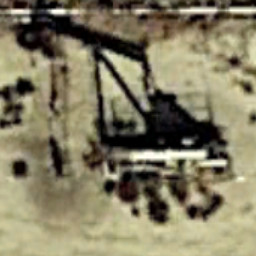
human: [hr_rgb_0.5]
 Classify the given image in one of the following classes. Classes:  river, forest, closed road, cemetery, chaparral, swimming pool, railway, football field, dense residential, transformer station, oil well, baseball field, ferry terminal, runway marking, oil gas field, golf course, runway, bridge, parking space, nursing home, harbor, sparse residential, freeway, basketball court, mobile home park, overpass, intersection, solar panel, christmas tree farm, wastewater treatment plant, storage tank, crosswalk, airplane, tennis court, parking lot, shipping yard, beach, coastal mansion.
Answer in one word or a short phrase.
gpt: oil well